Aerial crown-view tile of a tropical tree (Barro Colorado Island, Panama), acquired 20250915:
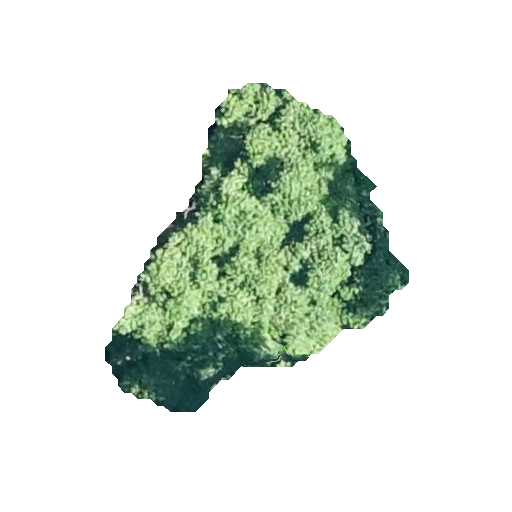
Species: Tachigali panamensis
GBIF accepted scientific name: Tachigali panamensis
Crown area: 82.427 m²